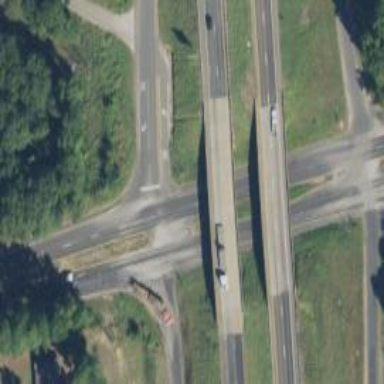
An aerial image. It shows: Trunk link highway with asphalt surface.